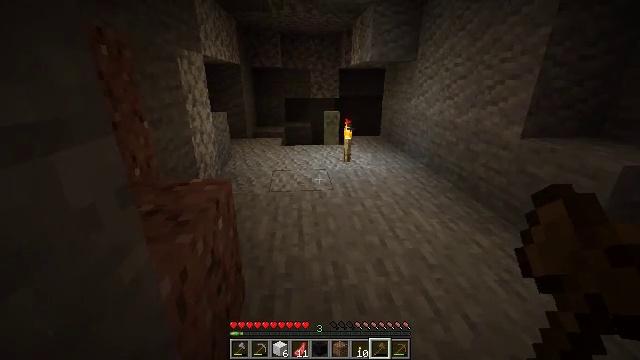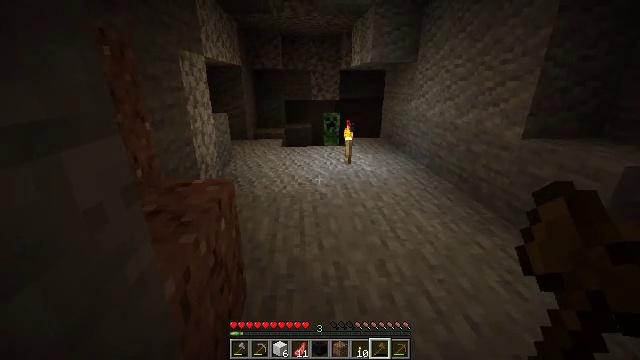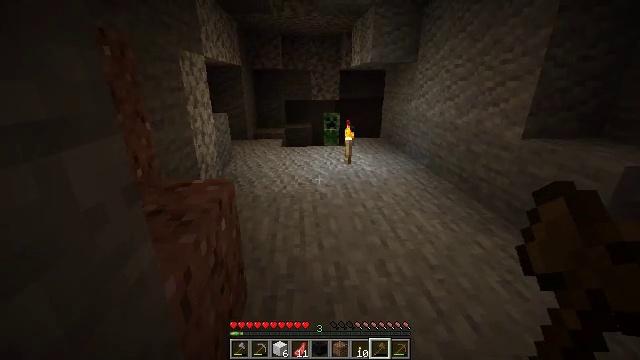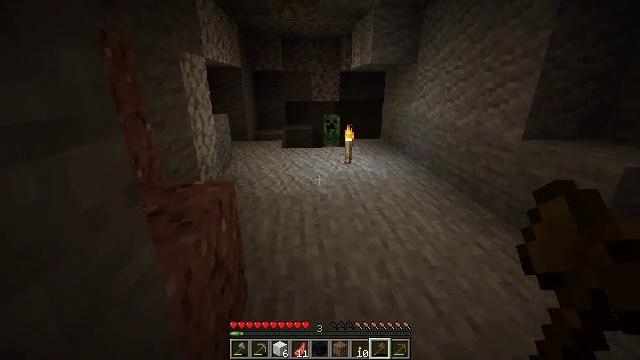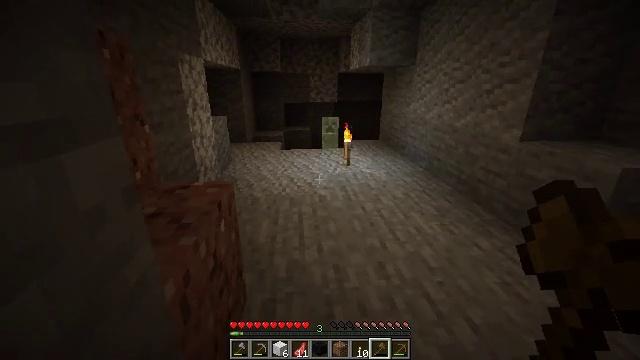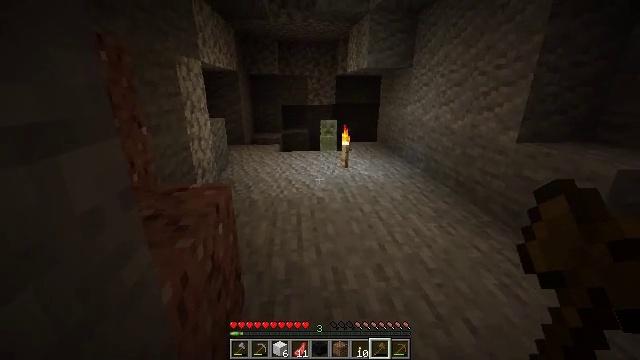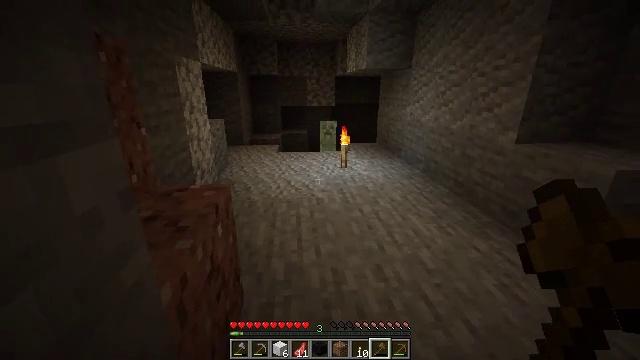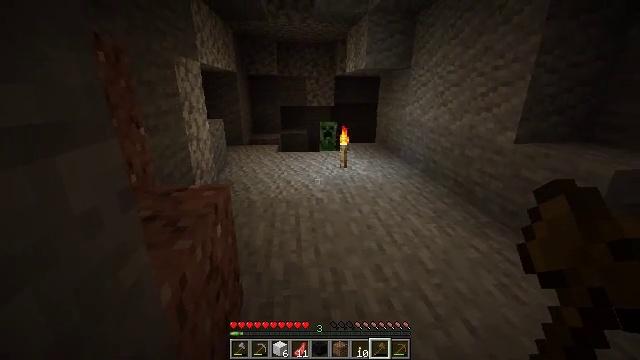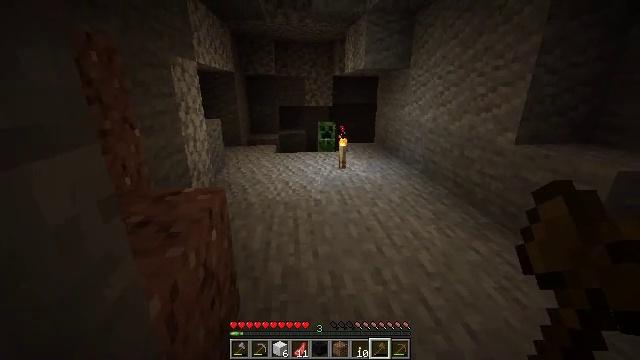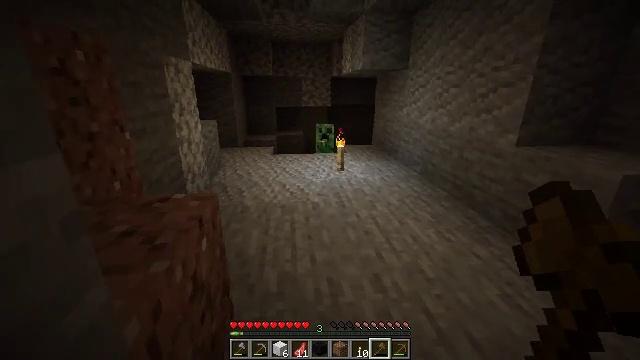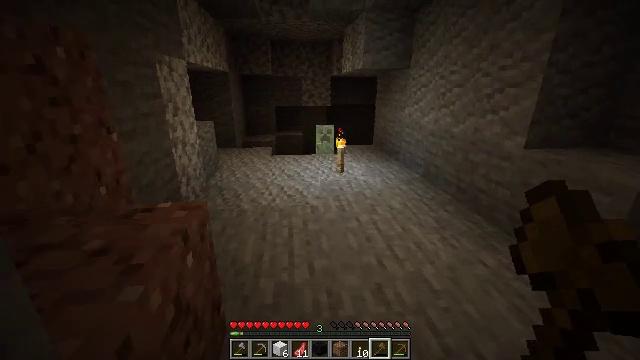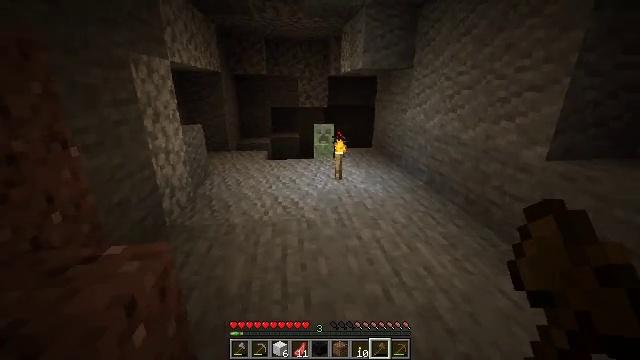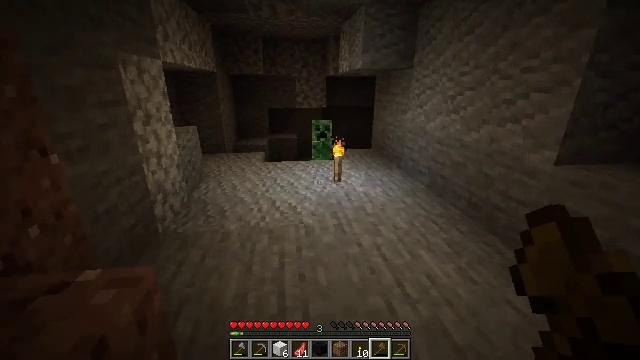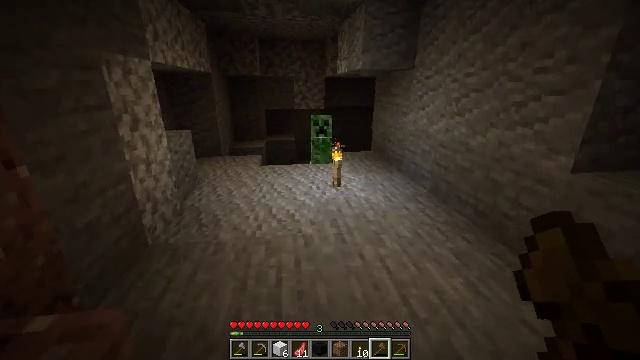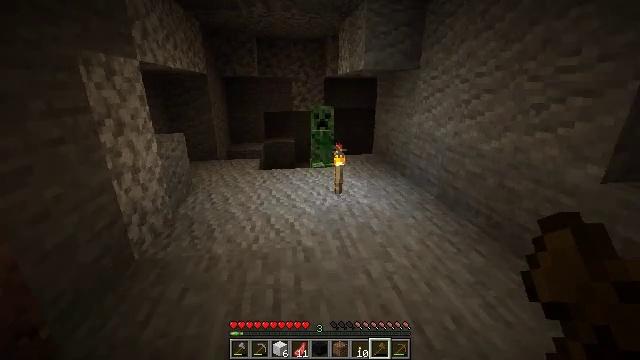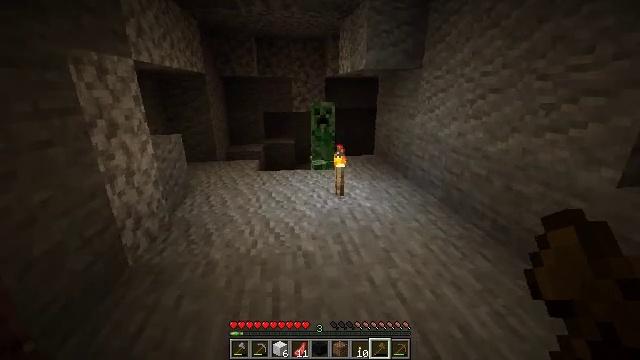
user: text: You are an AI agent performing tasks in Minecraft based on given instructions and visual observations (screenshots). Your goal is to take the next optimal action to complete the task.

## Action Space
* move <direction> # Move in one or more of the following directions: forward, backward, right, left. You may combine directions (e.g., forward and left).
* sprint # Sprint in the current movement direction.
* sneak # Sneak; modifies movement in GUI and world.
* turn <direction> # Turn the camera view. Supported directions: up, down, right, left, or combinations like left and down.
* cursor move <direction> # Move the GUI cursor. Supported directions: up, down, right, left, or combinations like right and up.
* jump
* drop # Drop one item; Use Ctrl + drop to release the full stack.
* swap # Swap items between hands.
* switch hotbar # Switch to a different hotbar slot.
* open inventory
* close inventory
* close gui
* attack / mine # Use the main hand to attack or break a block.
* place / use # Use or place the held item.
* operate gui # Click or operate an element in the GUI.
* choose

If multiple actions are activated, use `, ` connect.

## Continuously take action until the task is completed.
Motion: motion action
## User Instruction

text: Combat the creeper.
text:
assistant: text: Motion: no_op
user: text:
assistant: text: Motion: no_op
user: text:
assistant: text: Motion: no_op
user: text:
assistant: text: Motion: no_op
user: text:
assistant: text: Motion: no_op
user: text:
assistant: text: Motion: no_op
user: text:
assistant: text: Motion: no_op
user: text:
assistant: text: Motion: move forward
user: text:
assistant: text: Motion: move forward
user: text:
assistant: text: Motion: move forward
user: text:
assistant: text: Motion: move forward
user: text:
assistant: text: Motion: move forward
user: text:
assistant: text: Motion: move forward
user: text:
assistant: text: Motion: move forward
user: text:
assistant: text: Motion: move forward
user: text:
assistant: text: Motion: move forward
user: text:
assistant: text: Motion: move forward
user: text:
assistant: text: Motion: move forward
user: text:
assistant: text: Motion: move forward
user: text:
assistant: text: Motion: move forward
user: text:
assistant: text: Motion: move forward
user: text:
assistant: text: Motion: move forward
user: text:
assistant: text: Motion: move forward
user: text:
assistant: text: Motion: move forward
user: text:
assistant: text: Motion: move forward
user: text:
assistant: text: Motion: no_op
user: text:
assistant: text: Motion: turn left
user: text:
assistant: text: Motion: attack / mine
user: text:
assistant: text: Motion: move back, attack / mine
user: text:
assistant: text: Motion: move back, attack / mine